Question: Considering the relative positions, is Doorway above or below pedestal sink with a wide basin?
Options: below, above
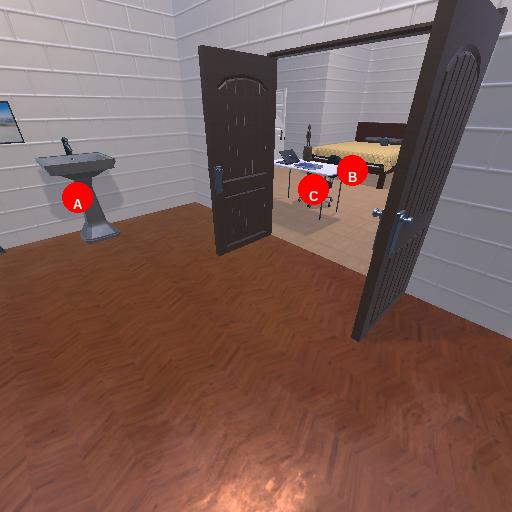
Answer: below